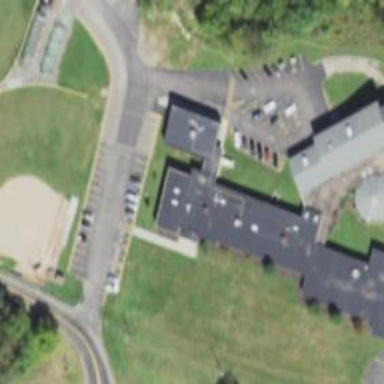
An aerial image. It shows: Education office.